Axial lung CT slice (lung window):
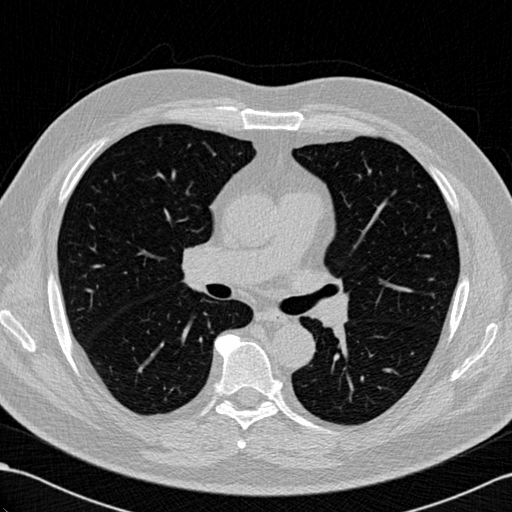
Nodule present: no